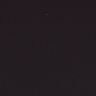
Metastatic tissue present: no